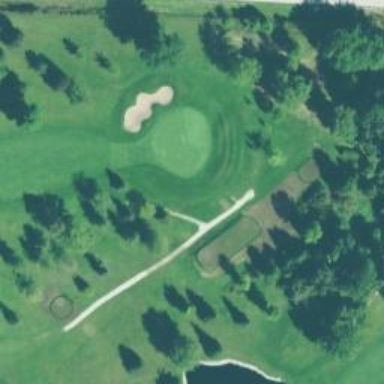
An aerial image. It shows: Golf cartpath that is also road path.